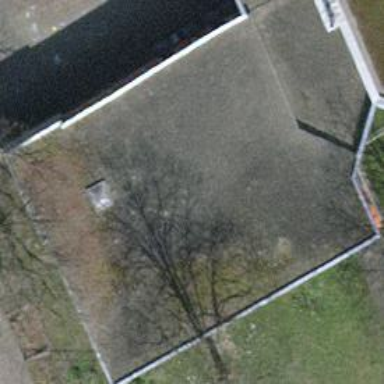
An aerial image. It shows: School building.